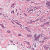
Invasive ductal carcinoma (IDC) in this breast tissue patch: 1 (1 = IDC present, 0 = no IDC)